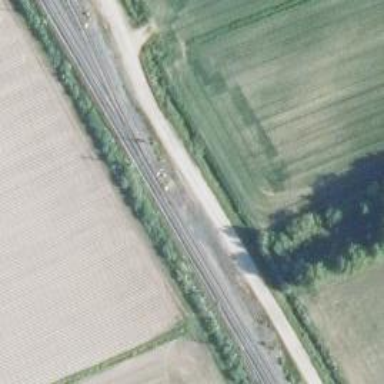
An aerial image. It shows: Railway with continuous electrified contact line.